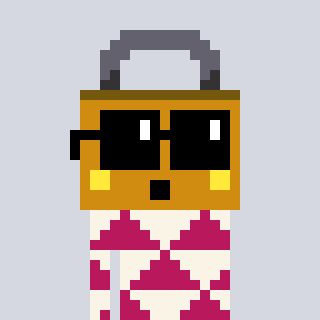
a pixel art character with square black sunglasses, a lock-shaped head and a darkpink-colored body on a cool background